Question: I have created the custom shape in android project. here is code,
'''
<shape xmlns:android="http://schemas.android.com/apk/res/android" >
<stroke android:width="4dp" android:color="#ffffff" />
<padding android:left="7dp" android:top="7dp"
android:right="7dp" android:bottom="7dp" />
<gradient android:centerColor="#ffffff" android:startColor="#32CD32" android:endColor="#ffffff"/>
</shape>
'''
'''
<View
android:layout_width="wrap_content"
android:layout_height="150dp"
android:layout_marginLeft = "10dp"
android:layout_marginRight = "10dp"
android:layout_centerHorizontal="true"
android:layout_marginTop="20dp"
android:background="@drawable/curvedshape"/>
'''
In shape,gradient attribute gave start color as green, that filled green color vertically. but i want to fill the color like the below image, fill color in horizontal in half shape.
How to do that?

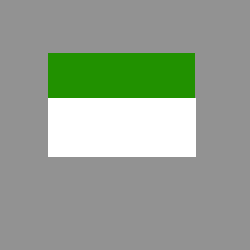
Answer: Use layer-list and draw two shapes in XML:
'''
<layer-list xmlns:android="http://schemas.android.com/apk/res/android" >
< item>
< shape
xmlns:android="http://schemas.android.com/apk/res/android"
android:shape="rectangle" >
<stroke android:width="4dp" android:color="#ffffff" />
</shape>
</item>
<item>
<shape
xmlns:android="http://schemas.android.com/apk/res/android"
android:shape="rectangle" >
<stroke android:width="4dp" android:color="#7CFC00" />
</shape>
</item>
</layer-list>
'''
Edits :
you have just use this gradient attribute in your xml
'''''
< gradient android:angle="-90" android:centerX="0.5" android:centerY="0.5" android:centerColor="#ffffff" android:startColor="#32CD32" android:endColor="#ffffff"
/>
'''
I have use this and this show similar shape required by you:'''
< shape
xmlns:android="http://schemas.android.com/apk/res/android"
android:shape="rectangle" >
< gradient android:angle="-90" android:centerX="0.5" android:centerY="0.5" android:centerColor="#ffffff" android:startColor="#32CD32" android:endColor="#ffffff"
/>
< /shape>
'''